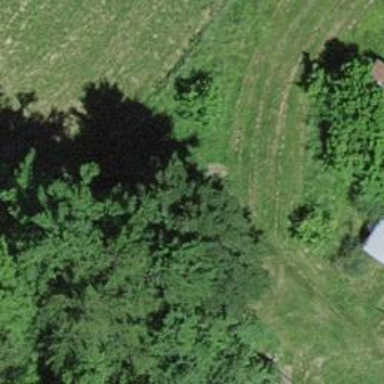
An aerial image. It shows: Single tag "natural: tree."